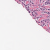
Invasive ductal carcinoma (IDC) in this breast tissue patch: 1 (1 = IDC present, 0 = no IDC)